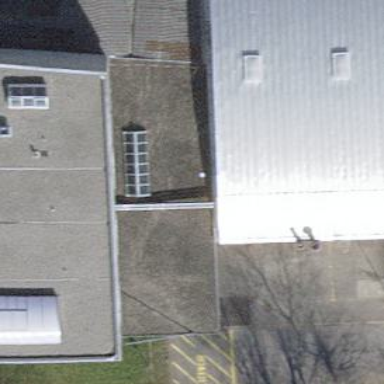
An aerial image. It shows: Building with flat roof.